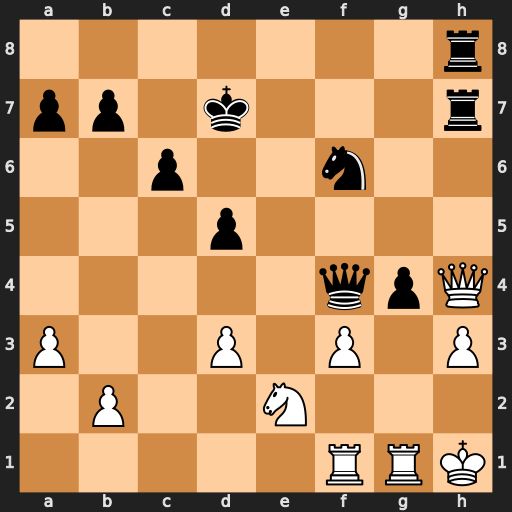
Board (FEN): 7r/pp1k3r/2p2n2/3p4/5qpQ/P2P1P1P/1P2N3/5RRK
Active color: w
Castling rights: -
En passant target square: -
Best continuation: Qxh7+ Rxh7 Nxf4